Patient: sex F, age 64
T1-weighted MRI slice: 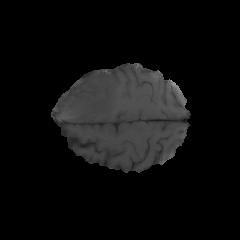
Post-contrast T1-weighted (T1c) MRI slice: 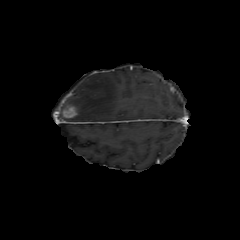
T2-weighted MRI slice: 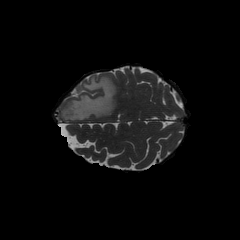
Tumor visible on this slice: yes
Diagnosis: Glioblastoma, IDH-wildtype
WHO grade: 4